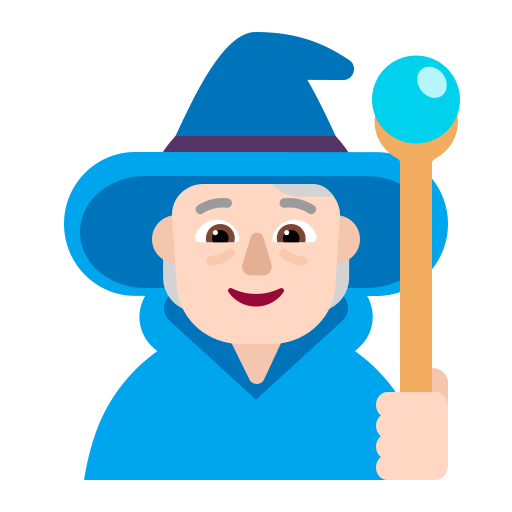
person mage flat light